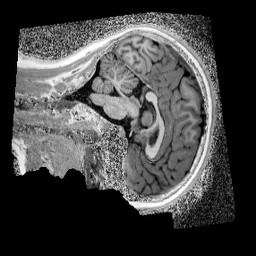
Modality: UNIT1_denoised
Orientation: sagittal
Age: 12
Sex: female
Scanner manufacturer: siemens
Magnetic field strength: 3 T
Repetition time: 4 s
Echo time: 0.00299 s